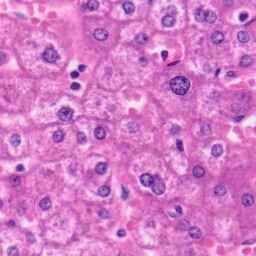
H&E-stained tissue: Liver